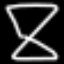
Label: hourglass